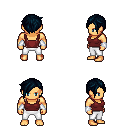
a pixel art fantasy rpg character, male body template, human, tanned skin, maroon pirate shirt, white pants, raven pixie cut hairstyle, white cloth bracers, four views (front, back, left, right), 2x2 character sprite sheet, small pixel art, hard edges, no anti-aliasing